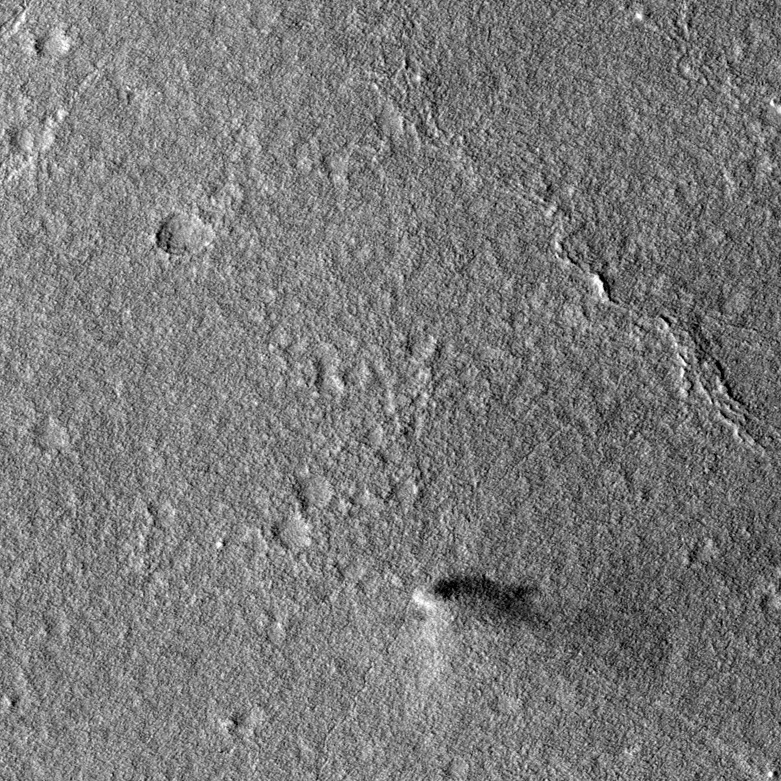
Label: dustdevil